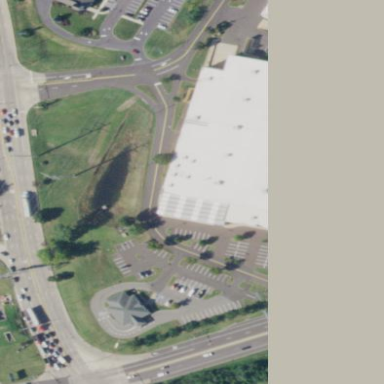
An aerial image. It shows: Retail building.